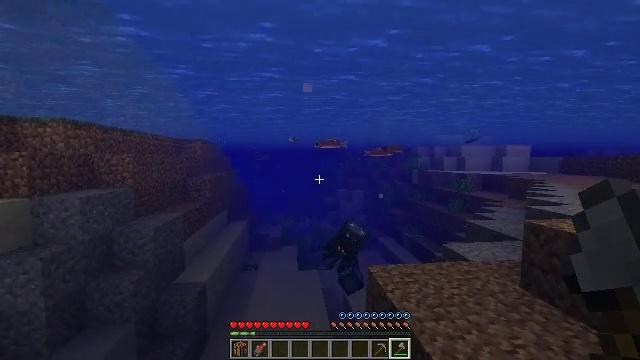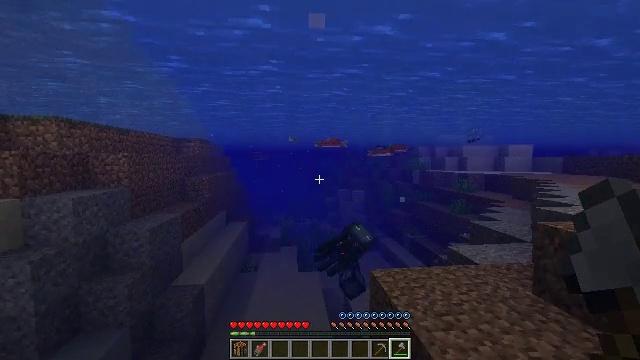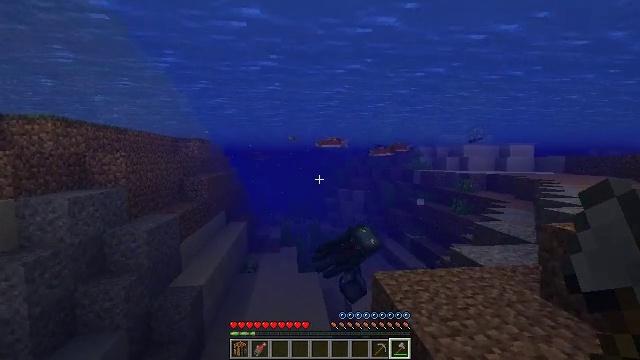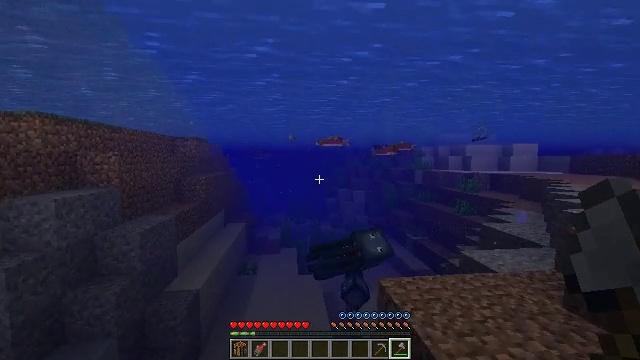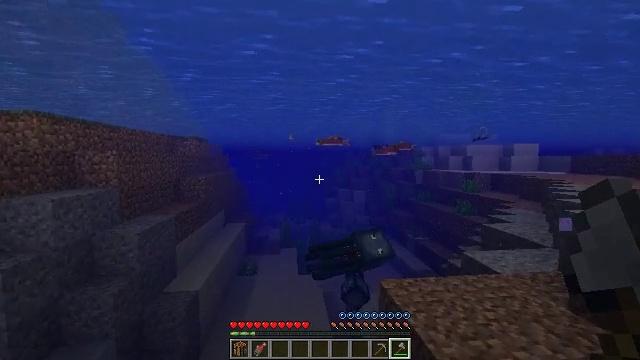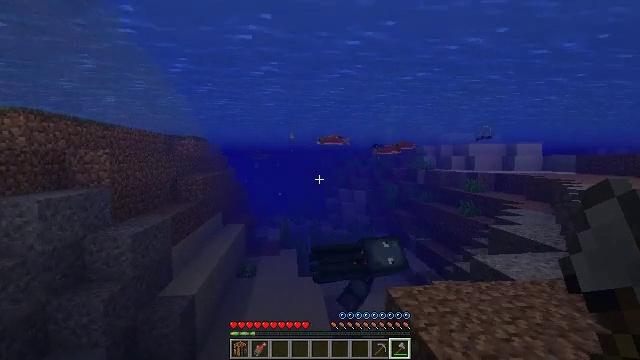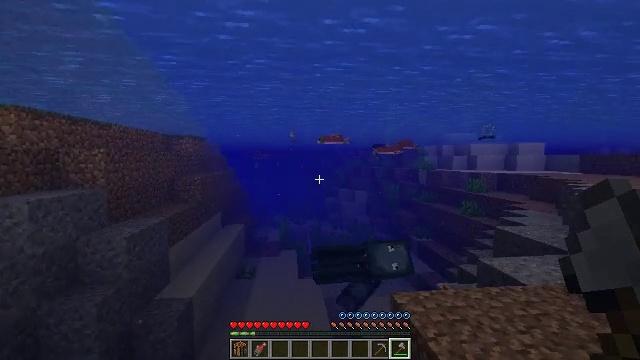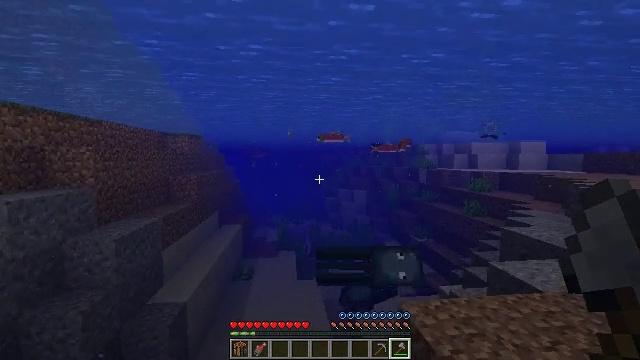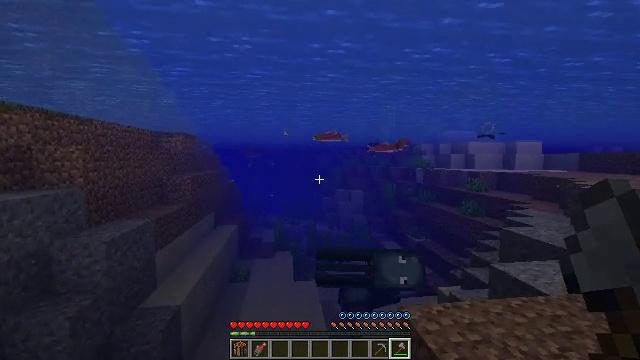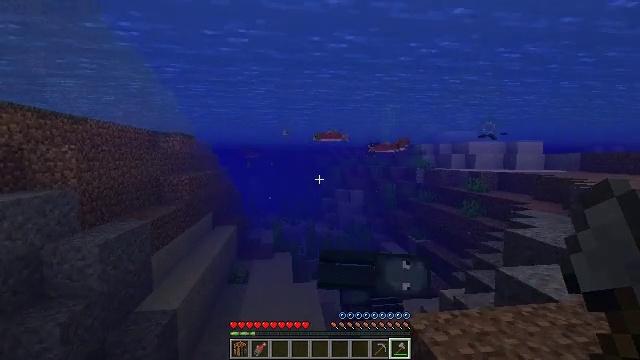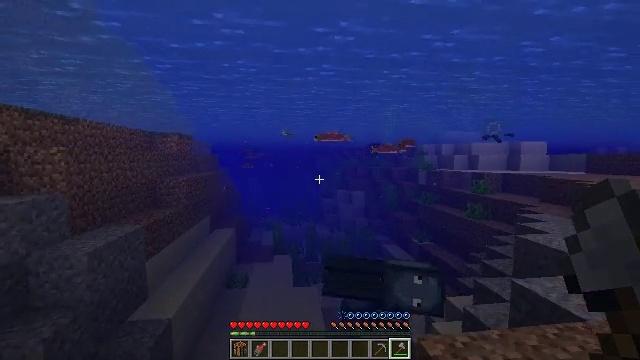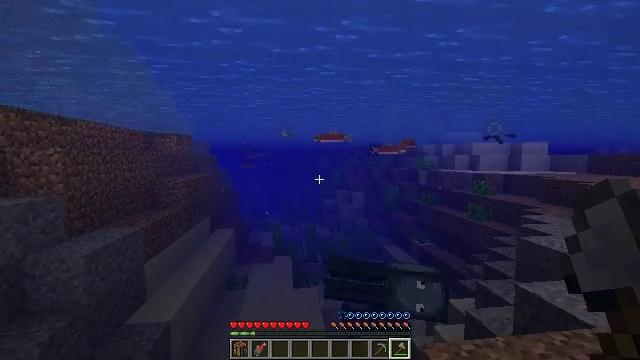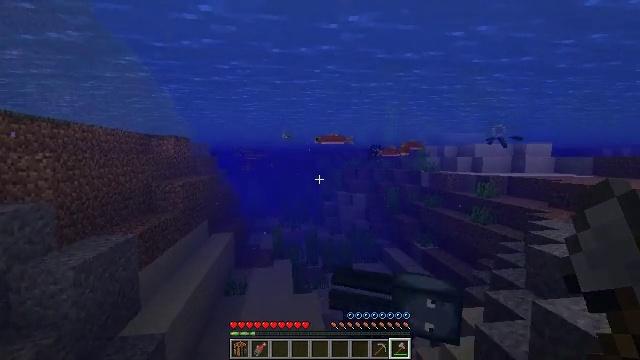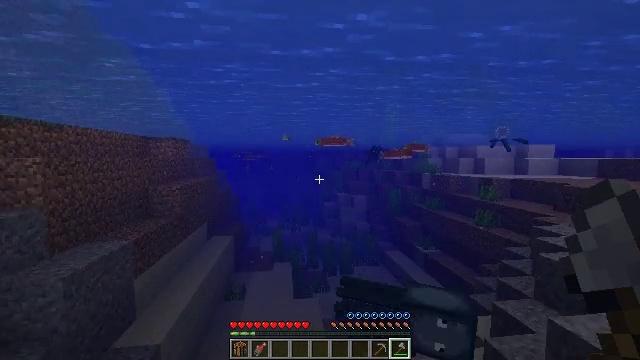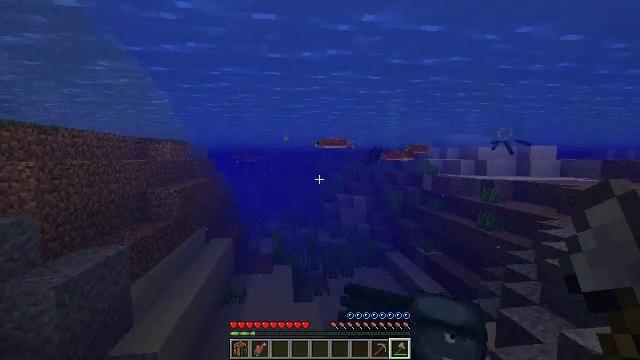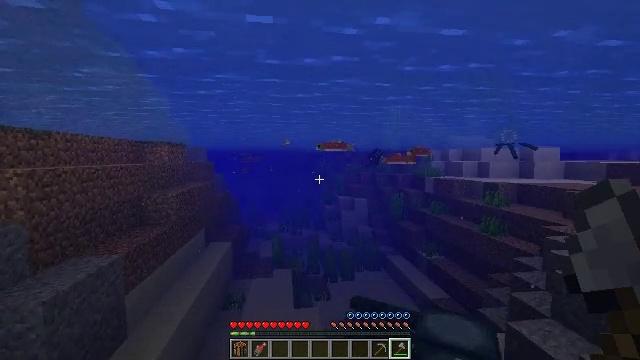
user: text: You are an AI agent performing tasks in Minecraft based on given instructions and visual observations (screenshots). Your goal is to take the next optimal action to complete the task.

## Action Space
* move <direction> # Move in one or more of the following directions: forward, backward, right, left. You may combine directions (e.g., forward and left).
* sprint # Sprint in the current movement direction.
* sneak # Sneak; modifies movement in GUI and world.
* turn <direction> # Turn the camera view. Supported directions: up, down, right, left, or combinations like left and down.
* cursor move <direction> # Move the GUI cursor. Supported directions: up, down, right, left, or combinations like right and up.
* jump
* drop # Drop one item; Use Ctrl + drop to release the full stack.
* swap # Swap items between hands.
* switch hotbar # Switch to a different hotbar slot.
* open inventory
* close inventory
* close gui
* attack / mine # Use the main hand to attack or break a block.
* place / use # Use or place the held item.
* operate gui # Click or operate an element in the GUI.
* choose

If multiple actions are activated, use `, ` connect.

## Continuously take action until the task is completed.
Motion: motion action
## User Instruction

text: Hunt fish.
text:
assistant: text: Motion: move forward, sprint
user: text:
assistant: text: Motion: move forward, sprint
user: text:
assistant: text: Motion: move forward, sprint
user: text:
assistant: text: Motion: move forward, sprint
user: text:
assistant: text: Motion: move forward, sprint
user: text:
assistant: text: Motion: move forward, sprint
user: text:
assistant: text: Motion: move forward, sprint
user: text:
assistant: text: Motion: move forward, sprint
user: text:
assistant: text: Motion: move forward, sprint, jump
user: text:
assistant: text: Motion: move forward, sprint, jump
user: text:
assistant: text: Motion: move forward, sprint, jump
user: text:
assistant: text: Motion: move forward, sprint, jump
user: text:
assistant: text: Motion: move forward, sprint, jump
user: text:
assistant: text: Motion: move forward, sprint, jump
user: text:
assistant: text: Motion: move forward, sprint, jump
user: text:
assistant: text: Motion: move forward, sprint, jump
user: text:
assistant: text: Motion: move forward, sprint, jump
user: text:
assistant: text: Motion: move forward, sprint, jump
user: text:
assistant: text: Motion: move forward, sprint, jump
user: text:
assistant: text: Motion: move forward, sprint, jump
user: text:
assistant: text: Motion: move forward, sprint, jump
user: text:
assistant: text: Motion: move forward, sprint
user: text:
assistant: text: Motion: move forward, sprint
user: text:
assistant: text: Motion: move forward, sprint
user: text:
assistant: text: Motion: move forward, sprint
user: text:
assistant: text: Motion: move forward, sprint
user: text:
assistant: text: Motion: move forward, sprint
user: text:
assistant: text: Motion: move forward, sprint
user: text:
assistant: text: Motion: move forward, sprint
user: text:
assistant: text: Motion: move forward, sprint